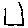
Label: square